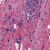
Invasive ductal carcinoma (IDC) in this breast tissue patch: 1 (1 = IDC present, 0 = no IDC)